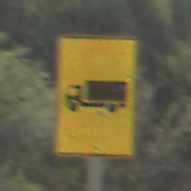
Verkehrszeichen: KFZZulaessigeGesamtmasse3Komma5TOhnePfeilsymbol
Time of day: Midday
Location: Outdoor (Nature)
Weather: PartlyCloudy
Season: NotSpecified
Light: Natural